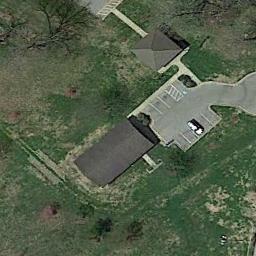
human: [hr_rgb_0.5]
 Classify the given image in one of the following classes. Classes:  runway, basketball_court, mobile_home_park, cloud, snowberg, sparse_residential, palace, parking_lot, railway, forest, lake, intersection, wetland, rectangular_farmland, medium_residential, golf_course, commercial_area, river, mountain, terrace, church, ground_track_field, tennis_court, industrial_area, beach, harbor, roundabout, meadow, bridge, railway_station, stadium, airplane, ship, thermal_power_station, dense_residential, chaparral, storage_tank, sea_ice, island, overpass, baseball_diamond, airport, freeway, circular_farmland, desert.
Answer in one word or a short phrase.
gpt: sparse_residential